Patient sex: F
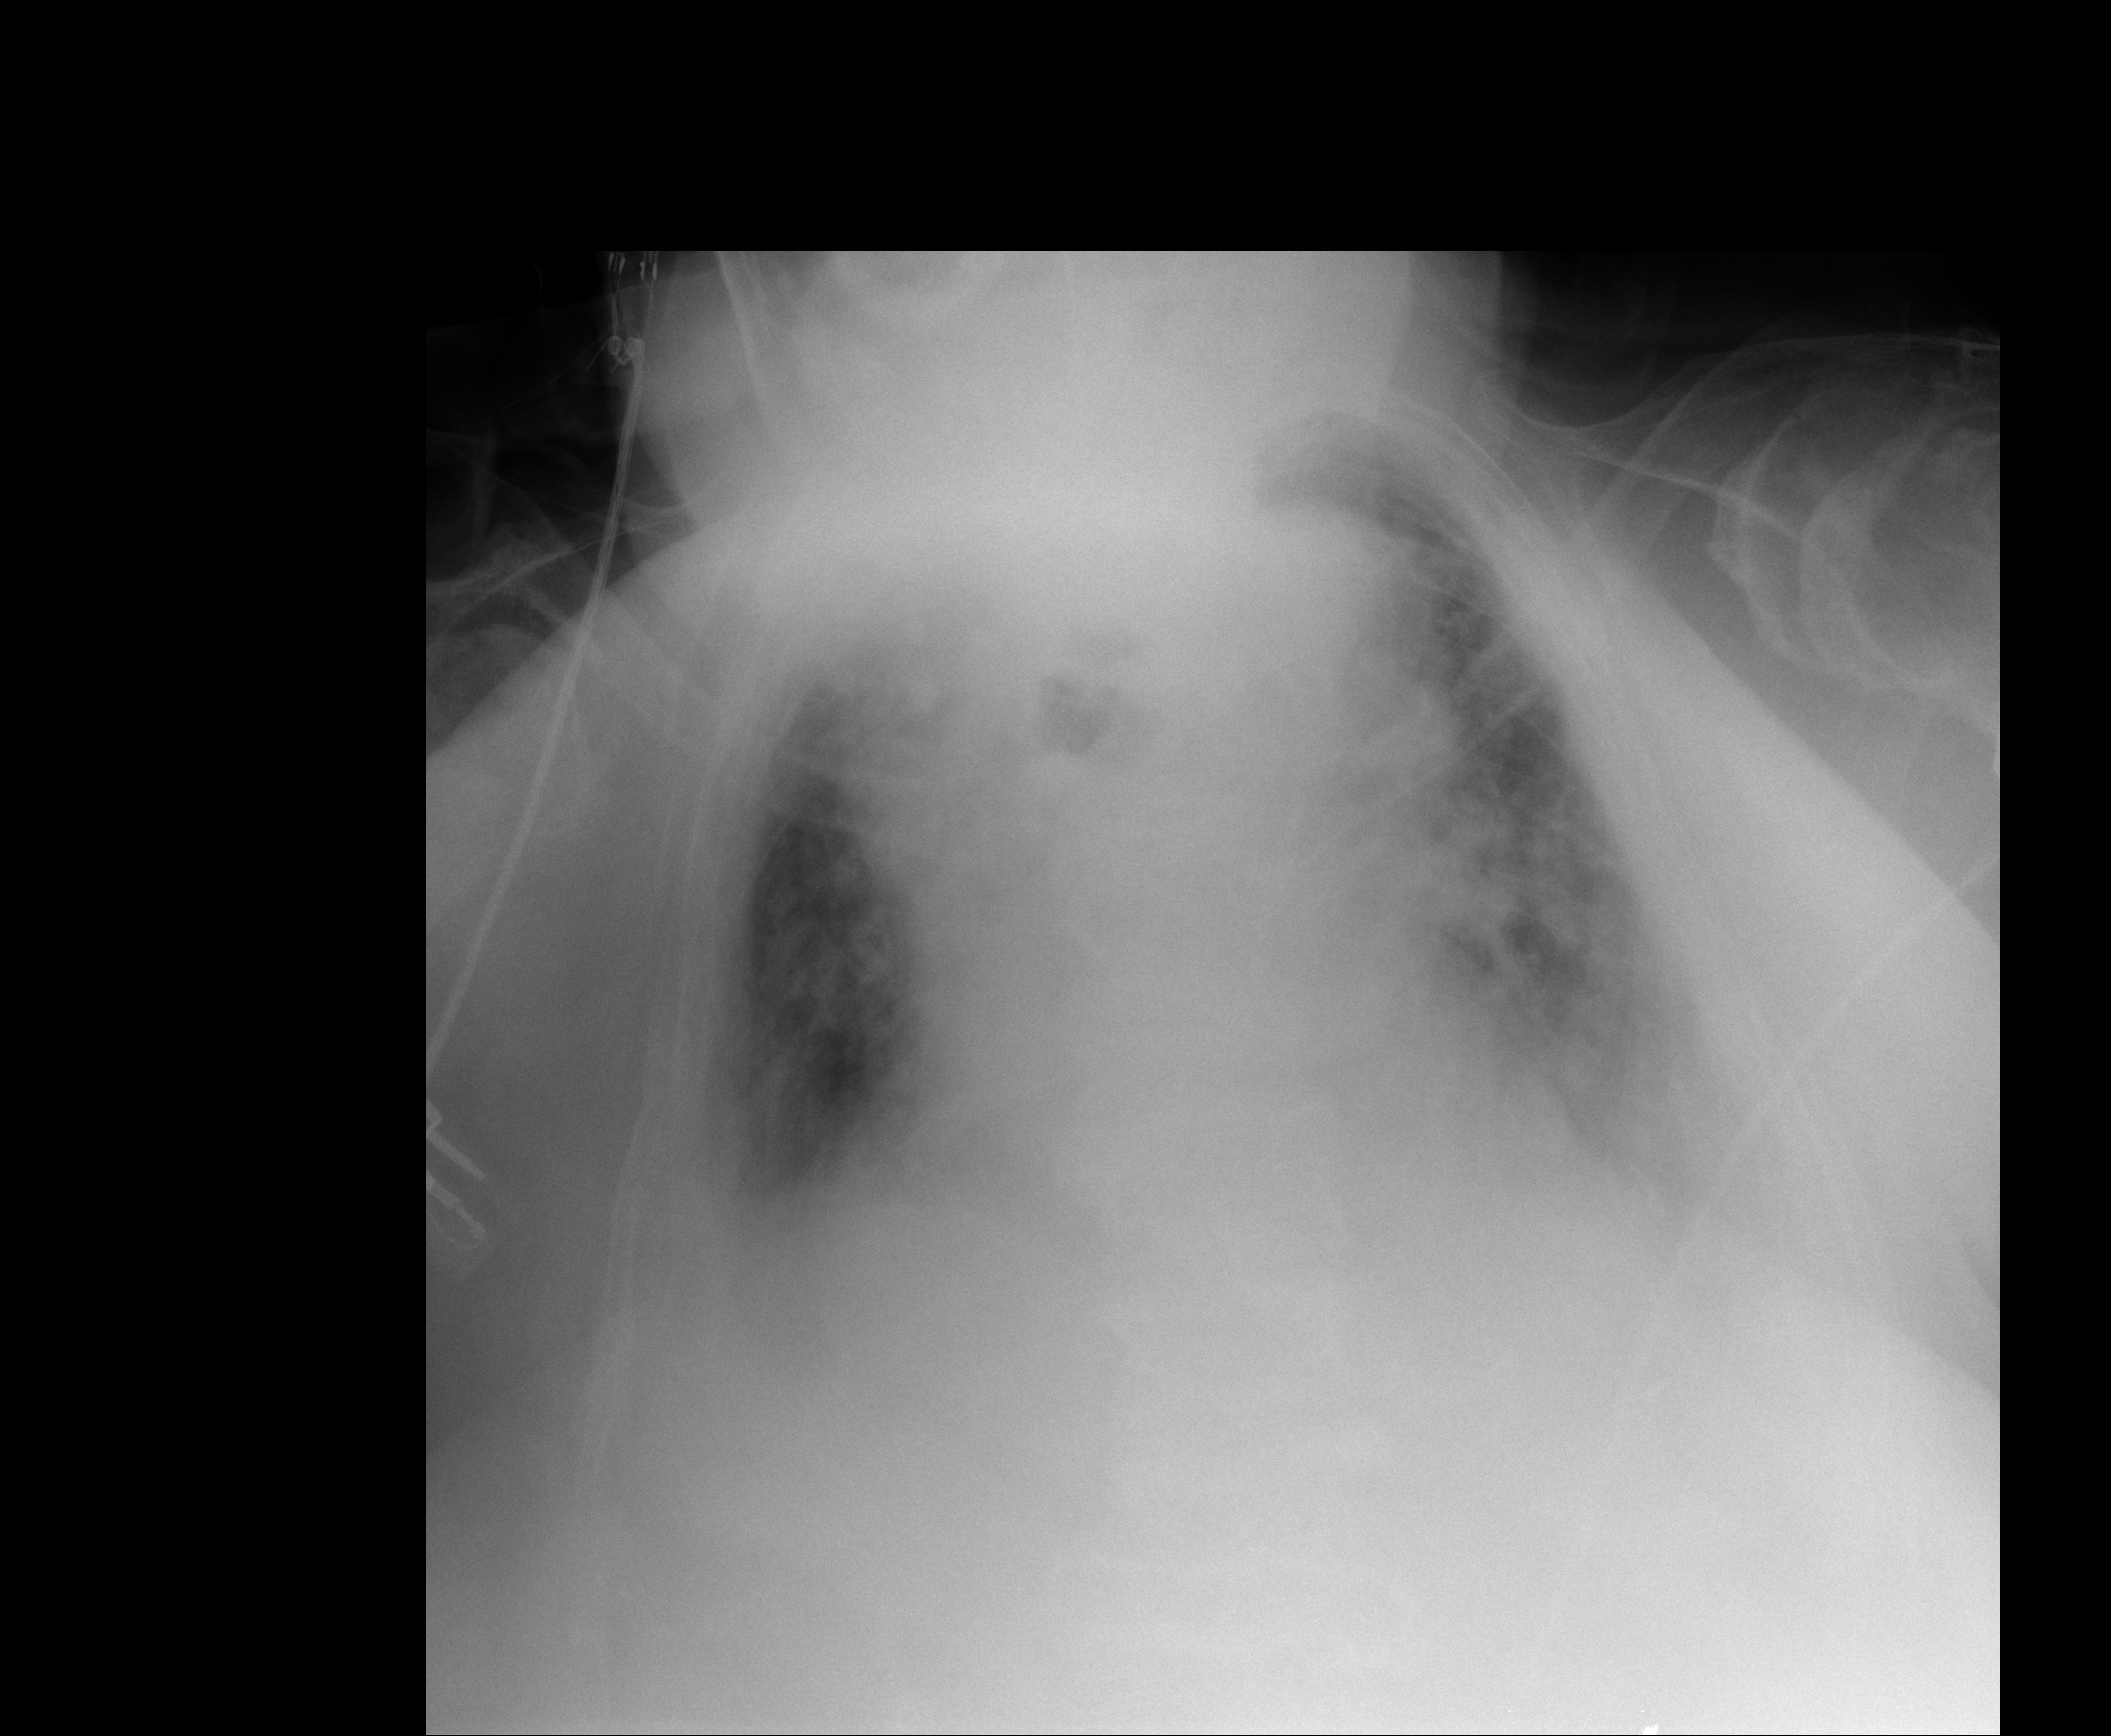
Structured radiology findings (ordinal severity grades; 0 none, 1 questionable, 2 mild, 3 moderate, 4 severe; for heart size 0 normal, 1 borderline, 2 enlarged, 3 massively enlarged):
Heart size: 0
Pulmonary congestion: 3
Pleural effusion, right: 2
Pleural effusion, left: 2
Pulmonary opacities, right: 1
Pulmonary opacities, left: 1
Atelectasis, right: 0
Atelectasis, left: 0